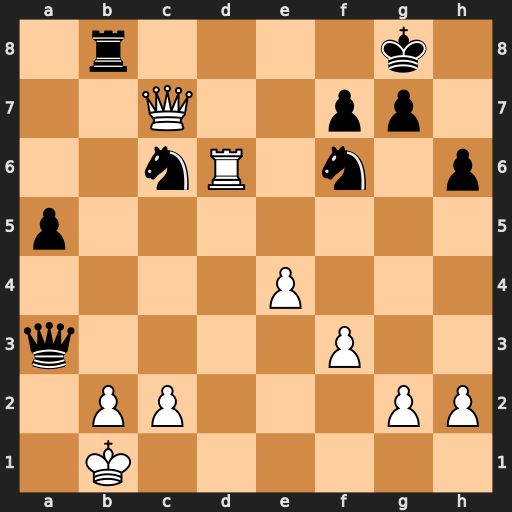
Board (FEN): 1r4k1/2Q2pp1/2nR1n1p/p7/4P3/q4P2/1PP3PP/1K6
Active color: w
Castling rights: -
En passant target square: -
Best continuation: Qxb8+ Nxb8 bxa3